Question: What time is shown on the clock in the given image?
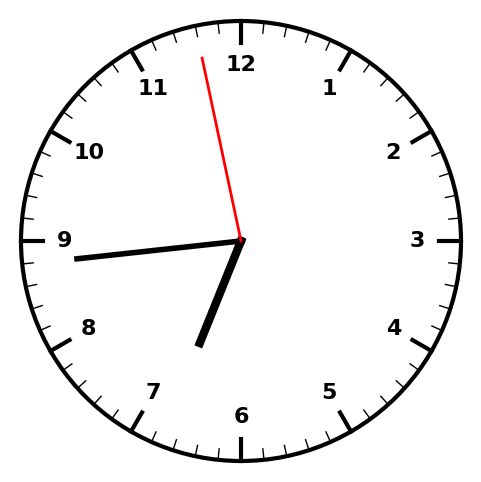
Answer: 06:43:58